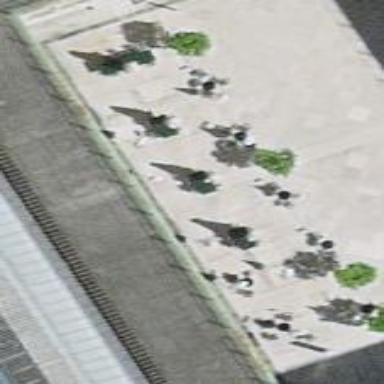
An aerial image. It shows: Outdoor seating area for leisure.